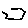
Label: hexagon